Question: I have an array and am adding to this array a JavaScript object.
'''
var channels = [];
var channel = {
id: data.channels[i].id,
name: data.channels[i].name,
head_name: groups[data.channels[i].group-1],
show_title: show_group_title // var show_group_title = false;
}
channels.push(channel);
'''
Now I want to change the show_title of the first array from to . How I could do that?

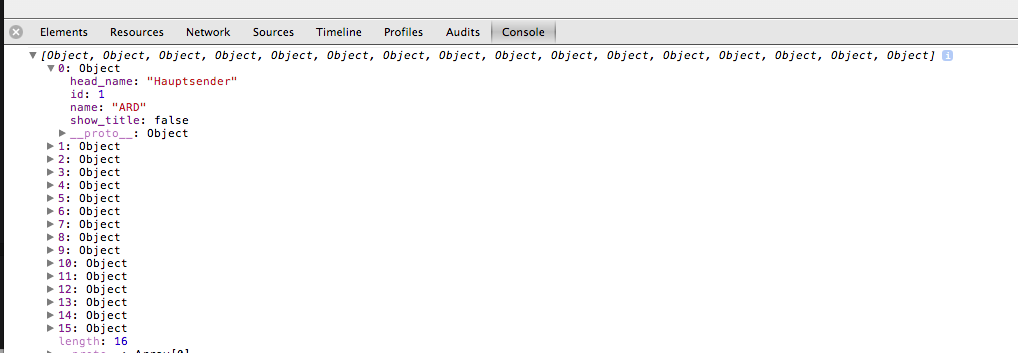
Answer: You seem to want
'''
channels[0].show_title = true;
'''